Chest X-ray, PA view. Patient: 46 years old, sex M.
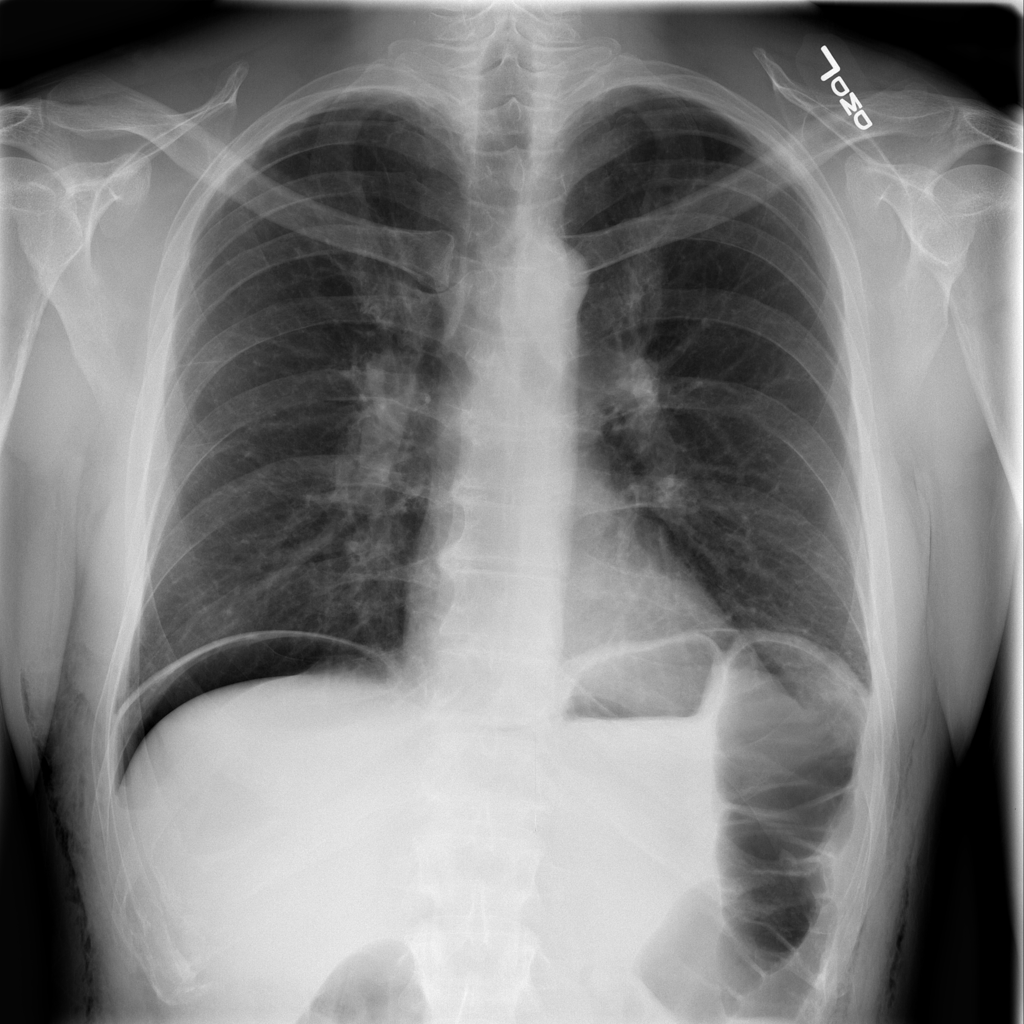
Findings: Effusion, Emphysema